Field crop: tomato
Growth stage: 2
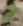
Species: solanum